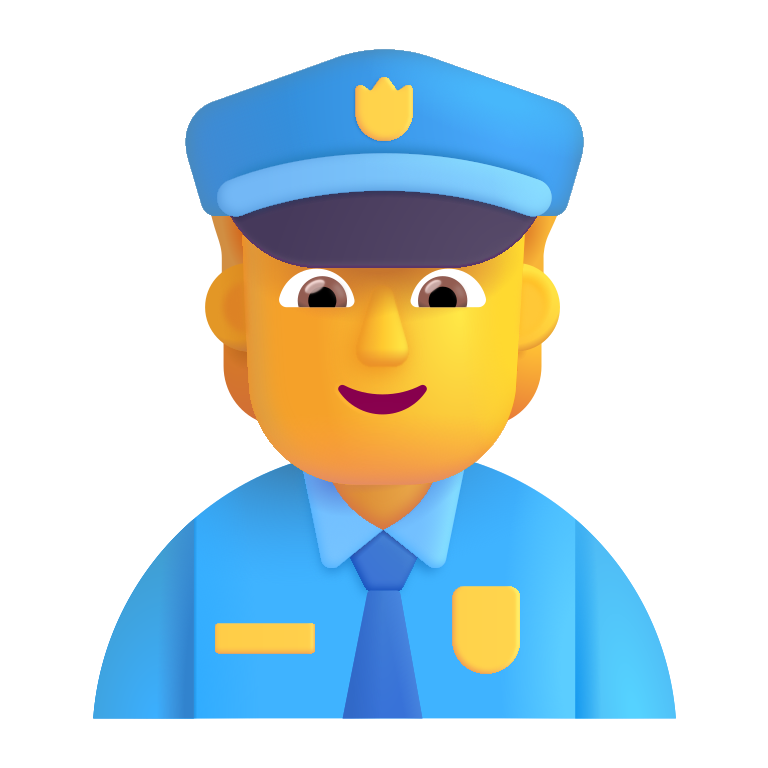
police officer color default